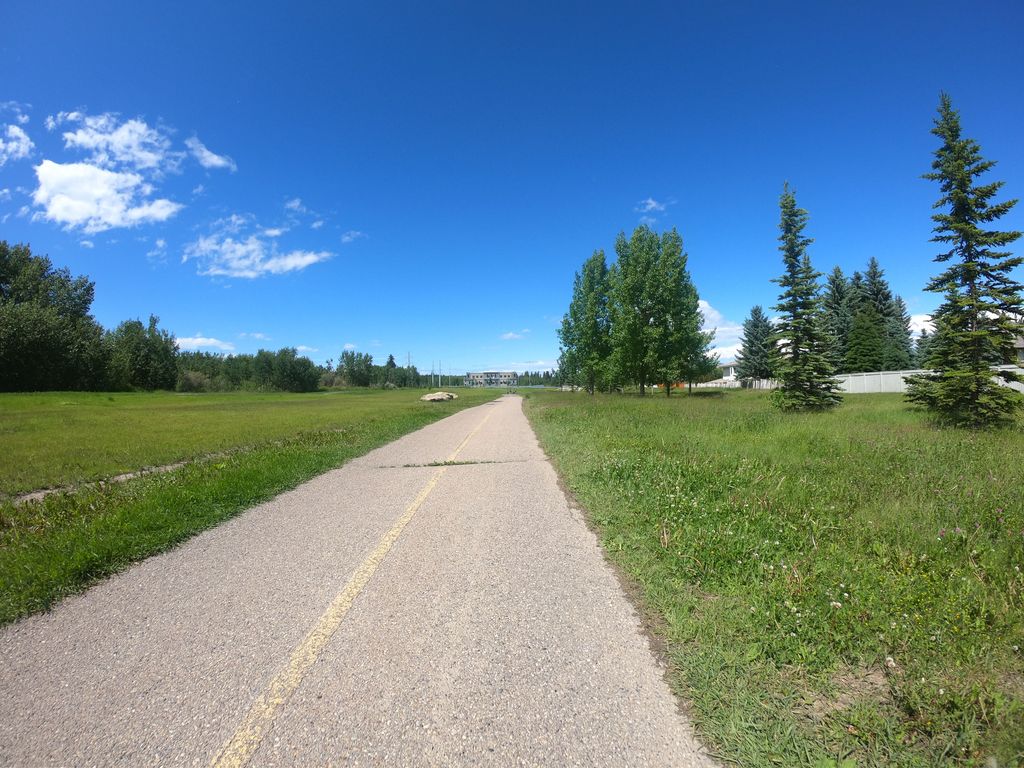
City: calgary